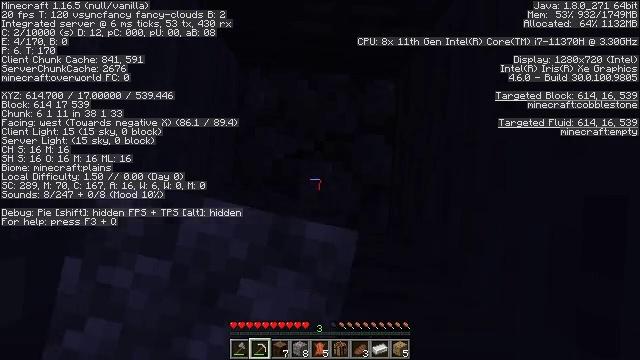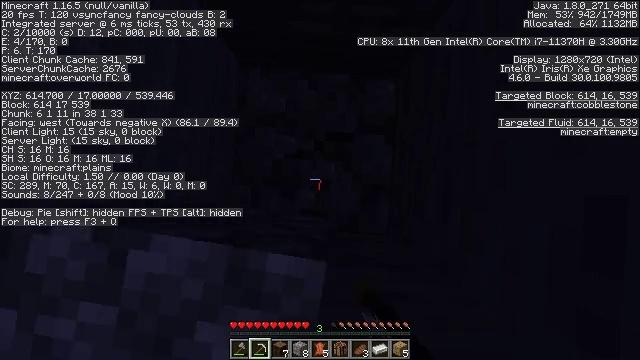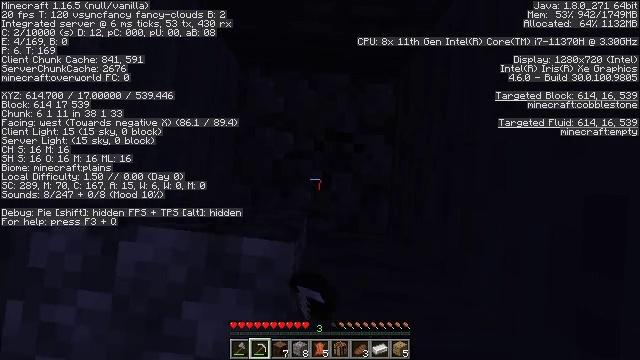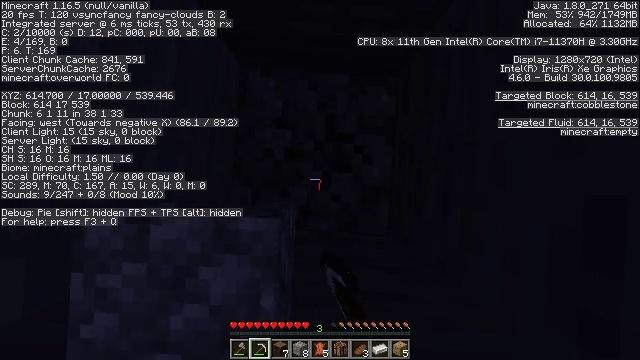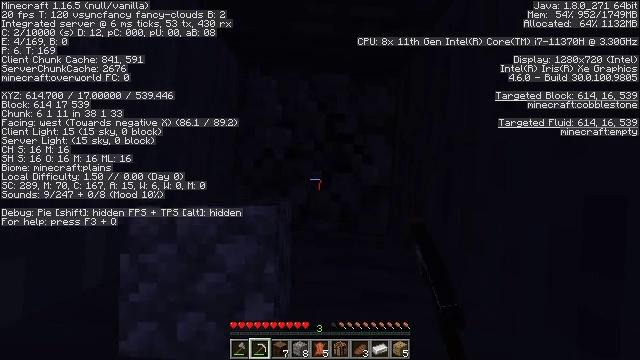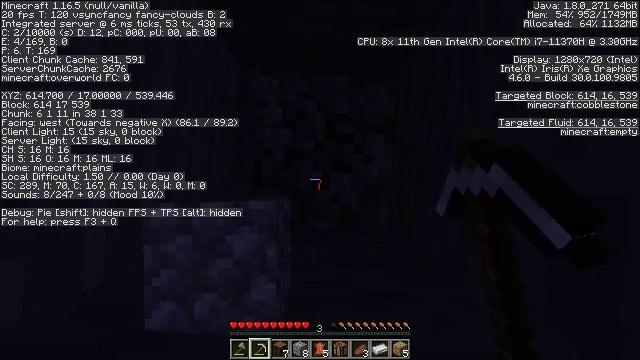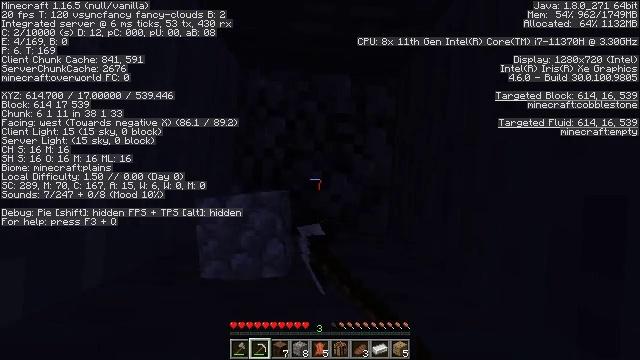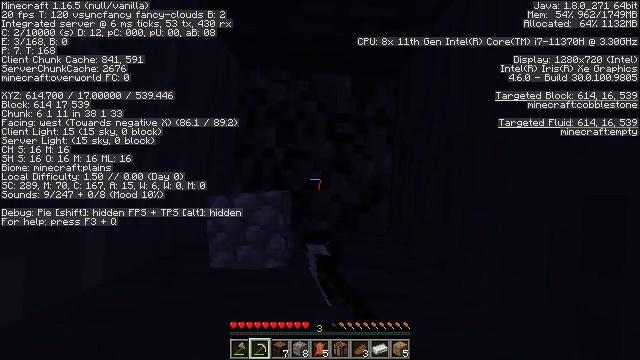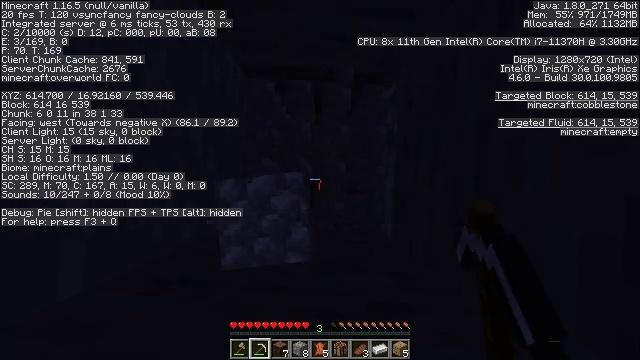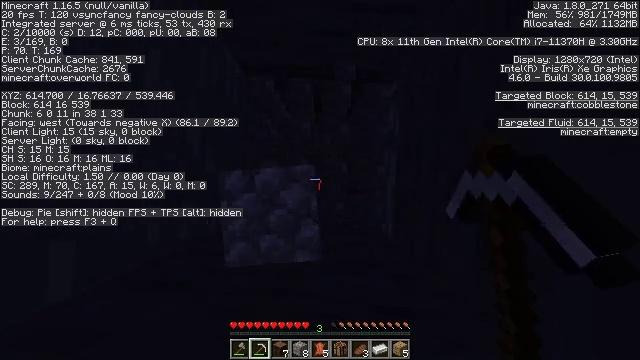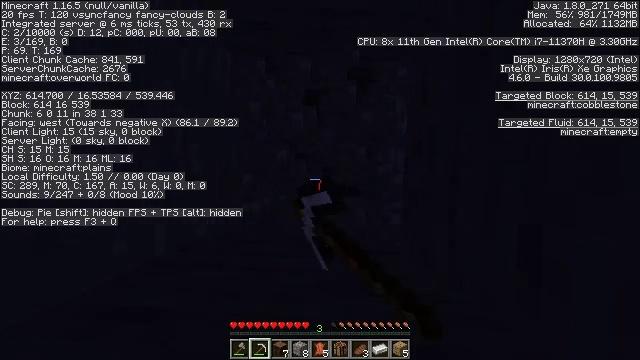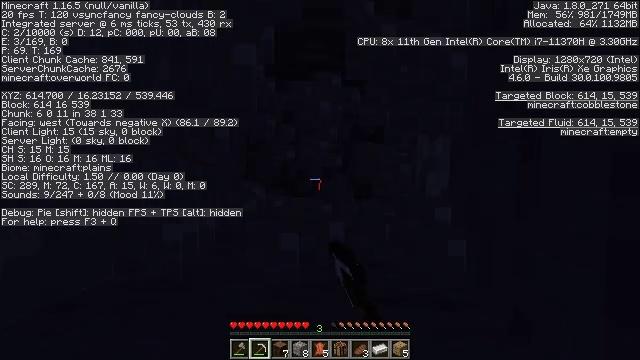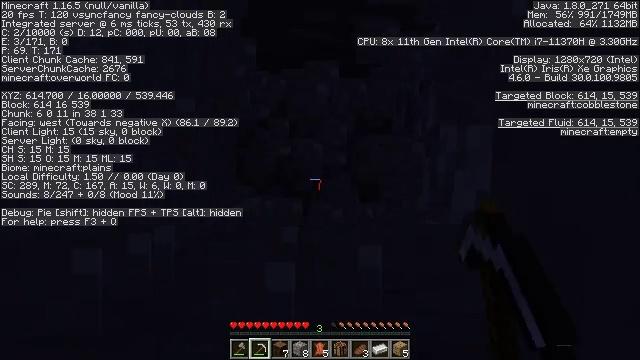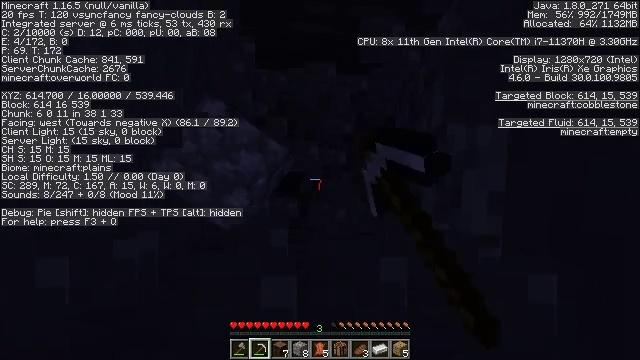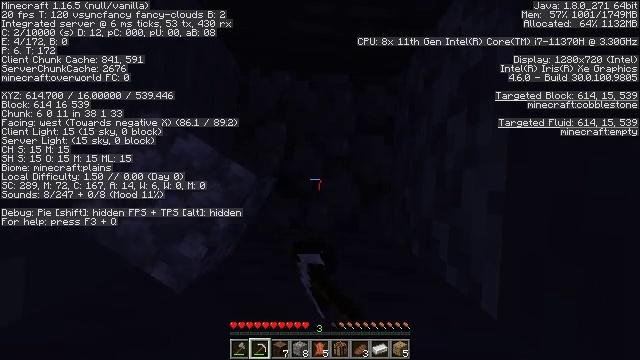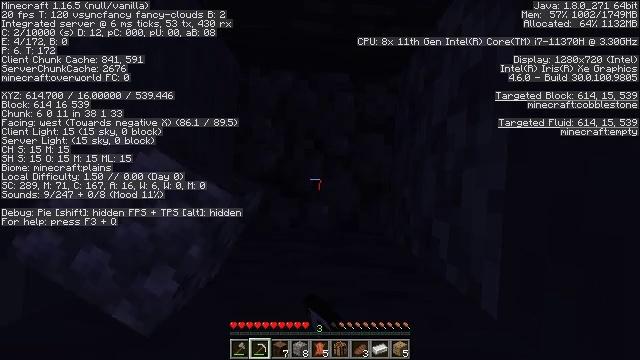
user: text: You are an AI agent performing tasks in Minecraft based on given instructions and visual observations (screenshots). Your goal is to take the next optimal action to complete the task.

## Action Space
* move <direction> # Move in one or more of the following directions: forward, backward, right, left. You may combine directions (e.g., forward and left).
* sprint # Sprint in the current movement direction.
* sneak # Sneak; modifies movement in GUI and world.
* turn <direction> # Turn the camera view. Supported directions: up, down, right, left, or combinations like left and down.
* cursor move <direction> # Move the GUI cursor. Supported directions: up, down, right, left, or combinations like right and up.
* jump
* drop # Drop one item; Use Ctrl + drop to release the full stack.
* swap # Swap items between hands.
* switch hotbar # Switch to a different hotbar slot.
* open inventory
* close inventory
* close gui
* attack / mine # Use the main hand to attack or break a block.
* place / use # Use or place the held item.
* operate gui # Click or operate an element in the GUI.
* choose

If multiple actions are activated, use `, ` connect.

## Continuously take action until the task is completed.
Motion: motion action
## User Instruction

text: Break the cobblestone to create a path.
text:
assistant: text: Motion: attack / mine
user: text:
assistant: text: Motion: attack / mine
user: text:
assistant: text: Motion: attack / mine
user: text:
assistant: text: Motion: attack / mine
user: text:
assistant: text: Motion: attack / mine
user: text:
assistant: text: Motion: attack / mine
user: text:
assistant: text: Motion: attack / mine
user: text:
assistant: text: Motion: attack / mine
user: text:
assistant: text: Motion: attack / mine
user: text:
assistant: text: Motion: attack / mine
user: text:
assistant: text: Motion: attack / mine
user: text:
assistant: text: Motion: attack / mine
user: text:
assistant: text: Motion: attack / mine
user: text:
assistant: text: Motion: attack / mine
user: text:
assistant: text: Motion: attack / mine
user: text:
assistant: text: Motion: attack / mine
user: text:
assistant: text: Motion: attack / mine
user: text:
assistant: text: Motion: attack / mine
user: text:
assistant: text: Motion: turn right and down, attack / mine
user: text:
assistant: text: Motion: attack / mine
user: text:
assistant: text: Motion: attack / mine
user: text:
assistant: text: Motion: attack / mine
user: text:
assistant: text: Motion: attack / mine
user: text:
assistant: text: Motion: attack / mine
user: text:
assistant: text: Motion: attack / mine
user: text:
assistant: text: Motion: attack / mine
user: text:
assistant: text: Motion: turn right and down, attack / mine
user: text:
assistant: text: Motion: turn right and down, attack / mine
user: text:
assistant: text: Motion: attack / mine
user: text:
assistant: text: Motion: attack / mine